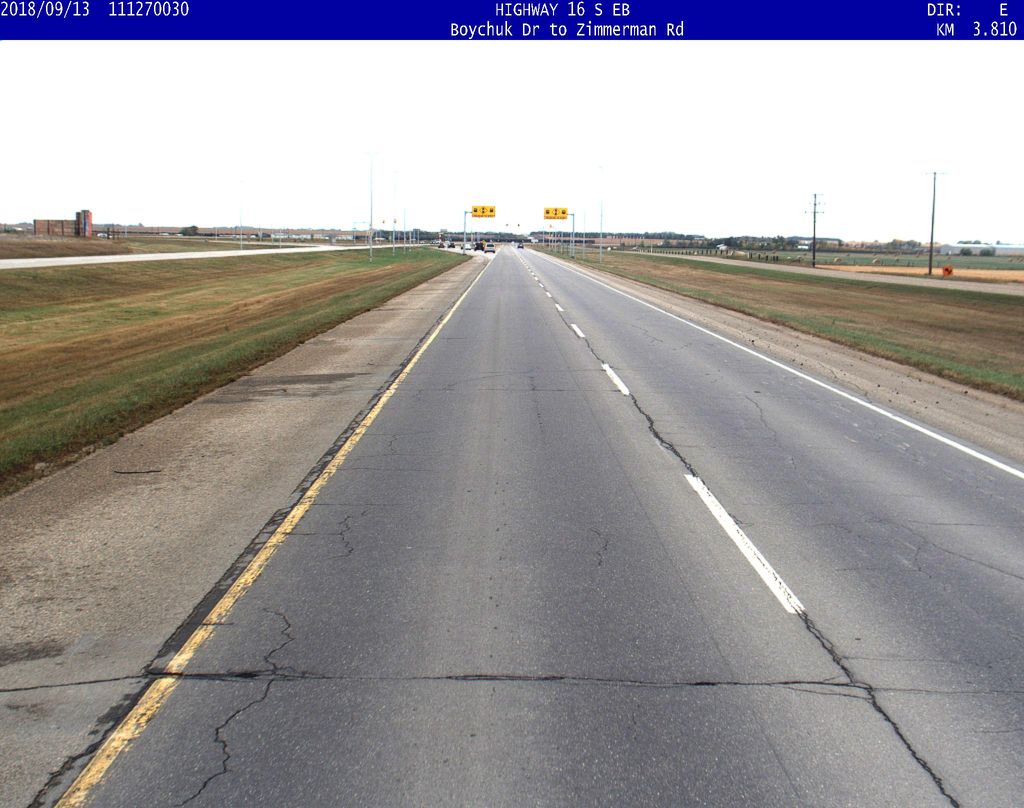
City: saskatoon